Current action and preconditions to check: trajectory_clear

Your task: For each precondition in the list above, predict whether it will hold at this action.

Consider the current scene as observed from the mobile robot's camera, and analyze the predicted future states of all dynamic agents (e.g., people, animals, vehicles, or any moving entities) within the NEXT SECOND.

IMPORTANT: Only answer "very likely" if you are absolutely certain—based on strong, clear evidence—that a dynamic agent will violate the precondition in the predicted future state. Do NOT answer "very likely" for unlikely, ambiguous, or low-probability risks.

Ask yourself for each precondition: Is there a high probability, with clear and convincing evidence, that the predicted future states of any dynamic agent will interfere with the predicted future state of the currently executing action within the NEXT SECOND, causing that precondition to fail?

Assess the risk level based on these predictions. Use "likely" or "very likely" if motions create a clear risk of interference.

Use "neutral" or "improbable" if agents are nearby but their predicted paths are clearly diverging or non-conflicting.

Failure Risk Categories: "very improbable", "improbable", "neutral", "likely", "very likely"

Answer Format: Output ONLY the probability_of_failure value from these categories: "very improbable", "improbable", "neutral", "likely", "very likely"

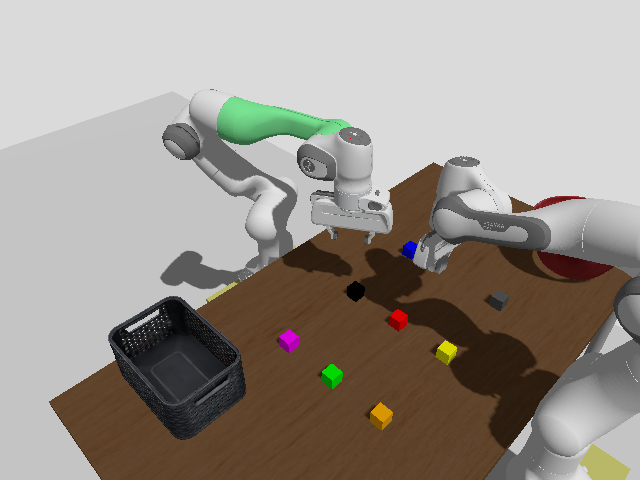

Answer: neutral